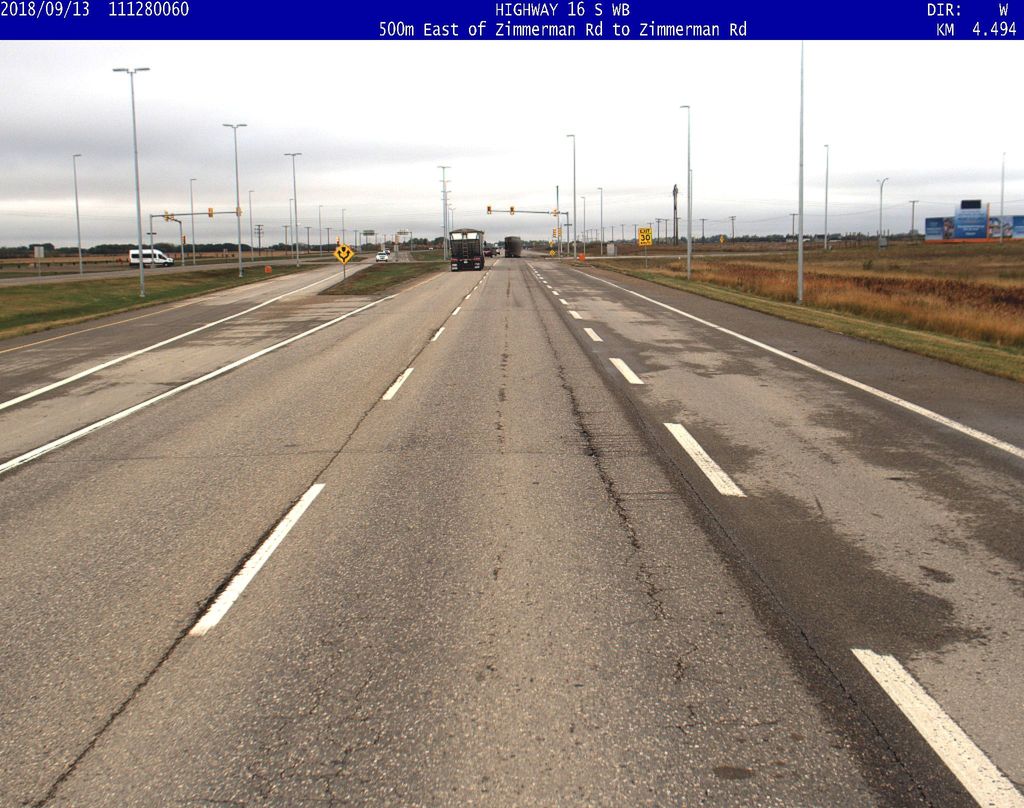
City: saskatoon